Question: What is the value of the measurement in the image?
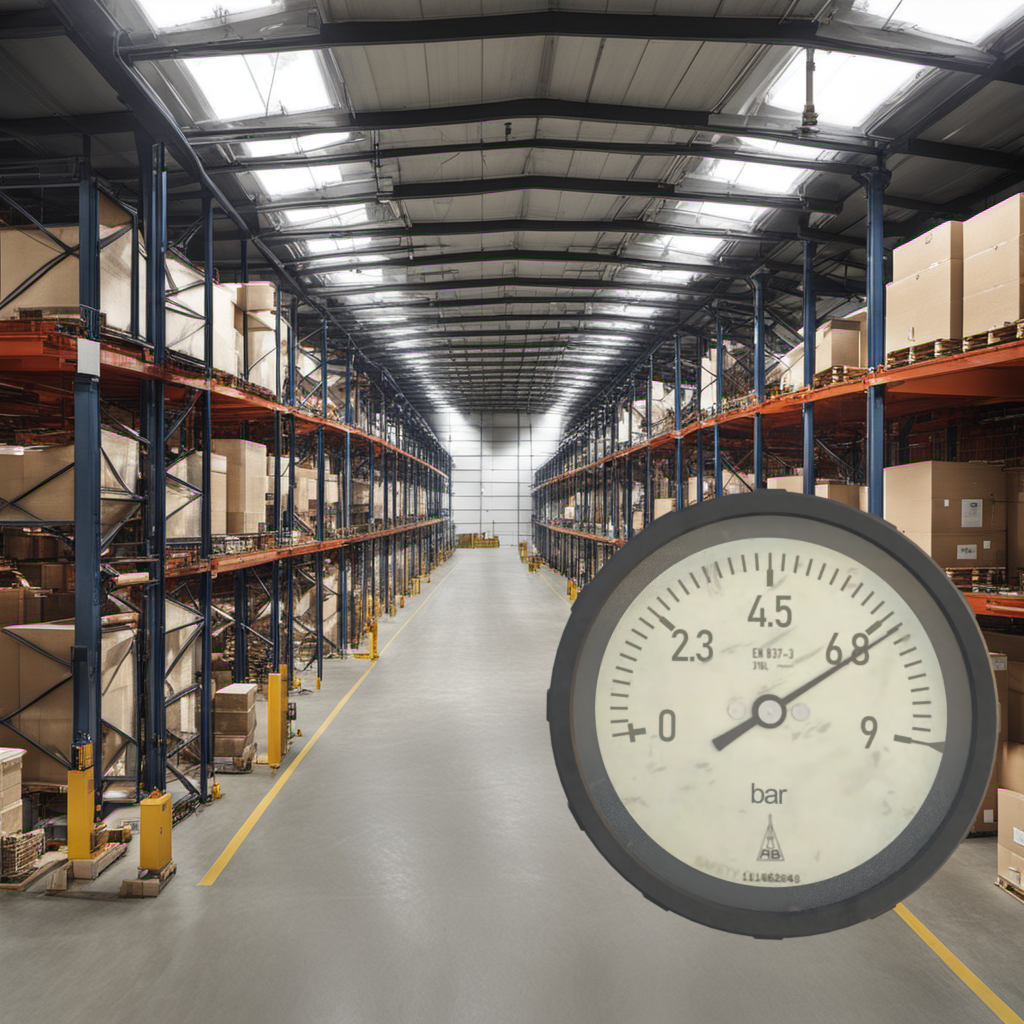
Answer: The result is 6.94
Question: What is the range of this measurement?
Answer: The range is from 0 to 9
Question: What is the minimum and maximum value range of this measurement?
Answer: The minimum value is 0 and the maximum value is 9